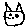
Label: cat